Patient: sex M, age 53
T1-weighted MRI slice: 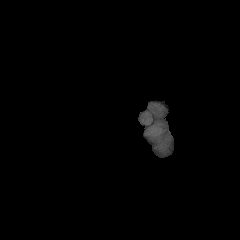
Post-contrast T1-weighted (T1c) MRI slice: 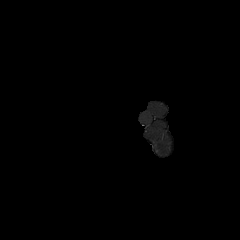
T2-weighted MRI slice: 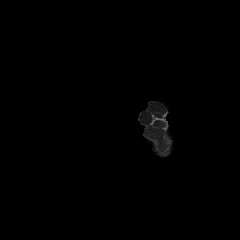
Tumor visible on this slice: no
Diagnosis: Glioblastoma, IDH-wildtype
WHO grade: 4